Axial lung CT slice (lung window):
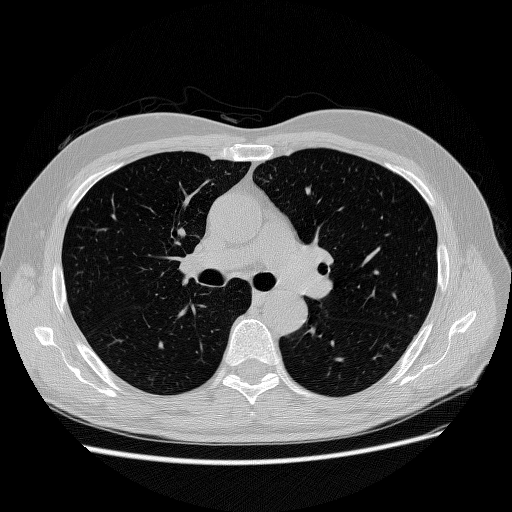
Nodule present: no